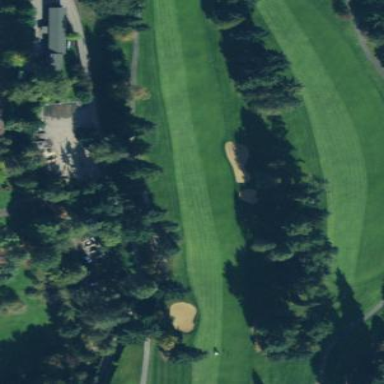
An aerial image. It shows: Lush grass area designated as golf fairway.